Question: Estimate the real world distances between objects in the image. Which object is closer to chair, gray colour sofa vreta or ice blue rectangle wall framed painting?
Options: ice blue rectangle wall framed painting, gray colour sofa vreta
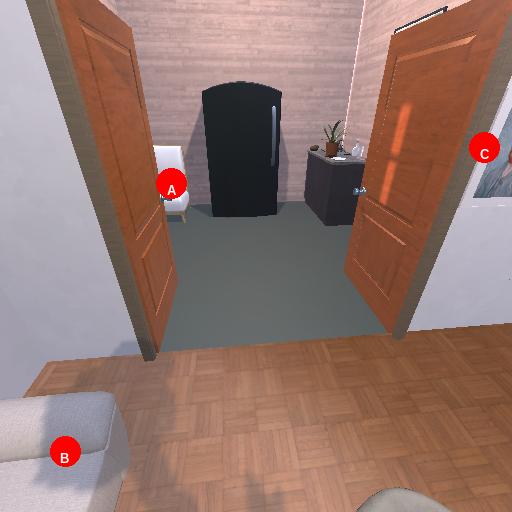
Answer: ice blue rectangle wall framed painting